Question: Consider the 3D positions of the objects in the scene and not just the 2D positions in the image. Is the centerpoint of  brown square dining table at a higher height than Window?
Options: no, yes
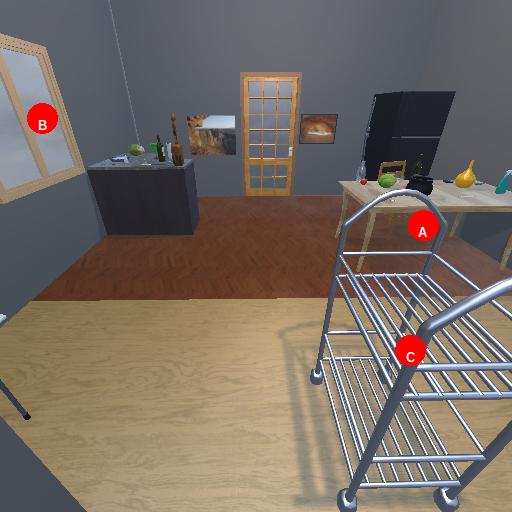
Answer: no